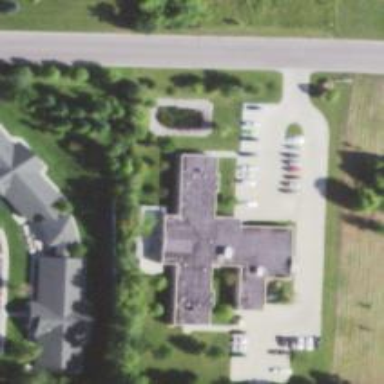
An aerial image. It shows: Hospital providing healthcare services.